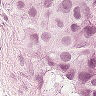
Metastatic tissue present: yes